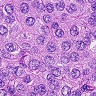
Metastatic tissue present: yes